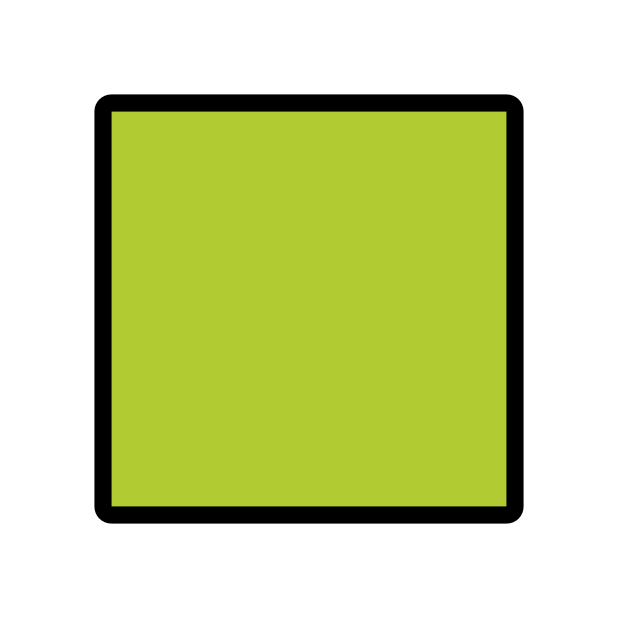
green square